Question: For one of my course project I started implementing "Naive Bayesian classifier" in C. My project is to implement a document classifier application (especially Spam) using huge training data.
Now I have problem implementing the algorithm because of the limitations in the C's datatype.
( Algorithm I am using is given here, <URL>
PROBLEM STATEMENT:
The algorithm involves taking each word in a document and calculating probability of it being spam word. If p1, p2 p3 .... pn are probabilities of word-1, 2, 3 ... n. The probability of doc being spam or not is calculated using

Here, probability value can be very easily around 0.01. So even if I use datatype "double" my calculation will go for a toss. To confirm this I wrote a sample code given below.
'''
#define PROBABILITY_OF_UNLIKELY_SPAM_WORD (0.01)
#define PROBABILITY_OF_MOSTLY_SPAM_WORD (0.99)
int main()
{
int index;
long double numerator = 1.0;
long double denom1 = 1.0, denom2 = 1.0;
long double doc_spam_prob;
/* Simulating FEW unlikely spam words */
for(index = 0; index < 162; index++)
{
numerator = numerator*(long double)PROBABILITY_OF_UNLIKELY_SPAM_WORD;
denom2 = denom2*(long double)PROBABILITY_OF_UNLIKELY_SPAM_WORD;
denom1 = denom1*(long double)(1 - PROBABILITY_OF_UNLIKELY_SPAM_WORD);
}
/* Simulating lot of mostly definite spam words */
for (index = 0; index < 1000; index++)
{
numerator = numerator*(long double)PROBABILITY_OF_MOSTLY_SPAM_WORD;
denom2 = denom2*(long double)PROBABILITY_OF_MOSTLY_SPAM_WORD;
denom1 = denom1*(long double)(1- PROBABILITY_OF_MOSTLY_SPAM_WORD);
}
doc_spam_prob= (numerator/(denom1+denom2));
return 0;
}
'''
I tried Float, double and even long double datatypes but still same problem.
Hence, say in a 100K words document I am analyzing, if just 162 words are having 1% spam probability and remaining 99838 are conspicuously spam words, then still my app will say it as Not Spam doc because of Precision error (as numerator easily goes to ZERO)!!!.
This is the first time I am hitting such issue. So how exactly should this problem be tackled?
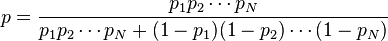
Answer: Your problem is caused because you are collecting too many terms without regard for their size. One solution is to take logarithms. Another is to sort your individual terms. First, let's rewrite the equation as '1/p = 1 + ((1-p_i)/p_i)'. Now your problem is that some of the terms are small, while others are big. If you have too many small terms in a row, you'll underflow, and with too many big terms you'll overflow the intermediate result.
So, don't put too many of the same order in a row. Sort the terms '(1-p_i)/p_i'. As a result, the first will be the smallest term, the last the biggest. Now, if you'd multiply them straight away you would still have an underflow. But the order of calculation doesn't matter. Use two iterators into your temporary collection. One starts at the beginning (i.e. '(1-p_0)/p_0'), the other at the end (i.e '(1-p_n)/p_n'), and your intermediate result starts at '1.0'. Now, when your intermediate result is >=1.0, you take a term from the front, and when your intemediate result is < 1.0 you take a result from the back.
The result is that as you take terms, the intermediate result will oscillate around 1.0. It will only go up or down as you run out of small or big terms. But that's OK. At that point, you've consumed the extremes on both ends, so it the intermediate result will slowly approach the final result.
There's of course a real possibility of overflow. If the input is completely unlikely to be spam (p=1E-1000) then '1/p' will overflow, because '((1-p_i)/p_i)' overflows. But since the terms are sorted, we know that the intermediate result will overflow if '((1-p_i)/p_i)' overflows. So, if the intermediate result overflows, there's no subsequent loss of precision.